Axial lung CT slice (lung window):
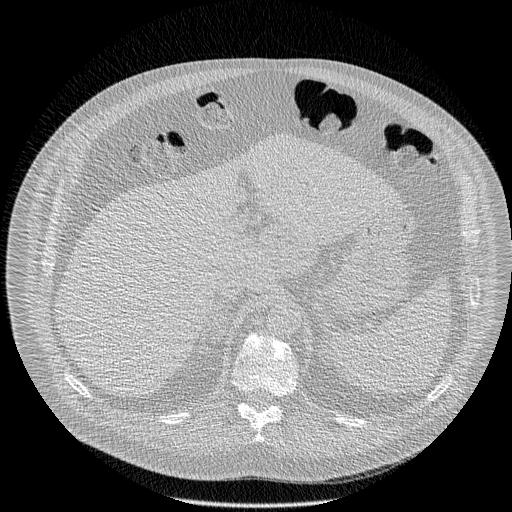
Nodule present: no